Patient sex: M
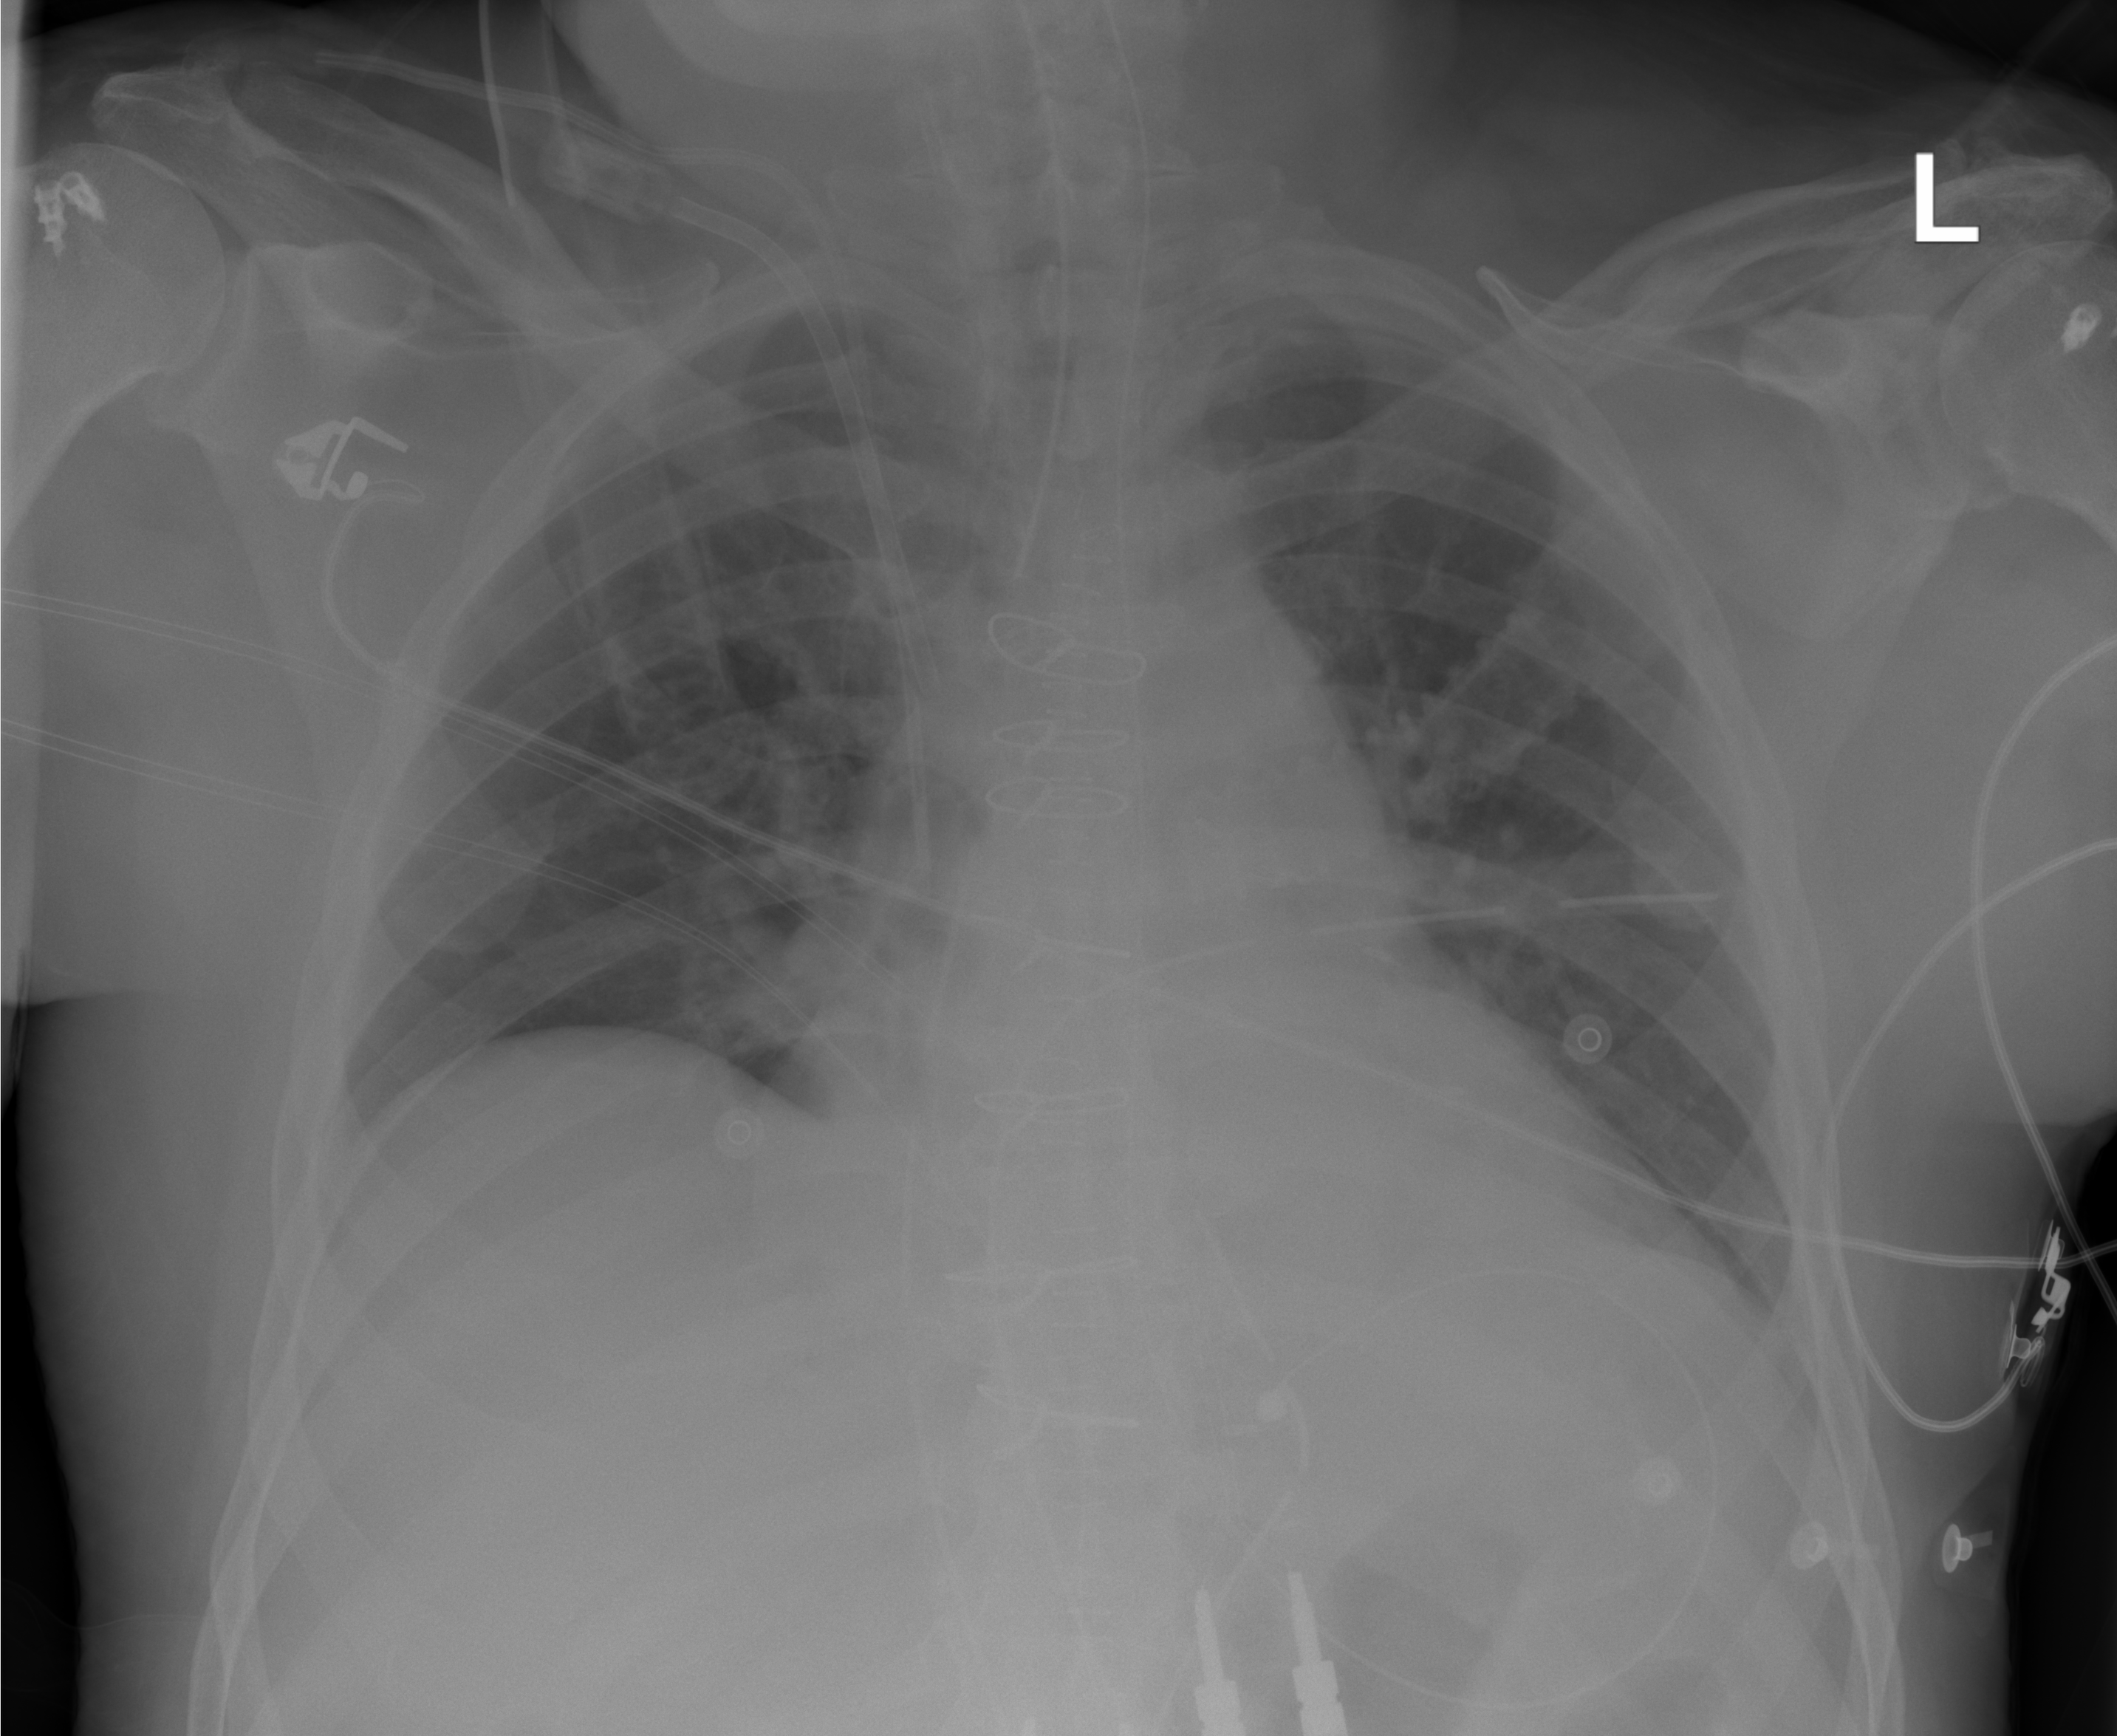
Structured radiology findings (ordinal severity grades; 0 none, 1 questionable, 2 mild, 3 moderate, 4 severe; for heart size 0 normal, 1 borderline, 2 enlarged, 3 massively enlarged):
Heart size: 0
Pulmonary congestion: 2
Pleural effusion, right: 0
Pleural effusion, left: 0
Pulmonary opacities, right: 0
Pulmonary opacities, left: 0
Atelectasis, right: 0
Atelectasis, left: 0